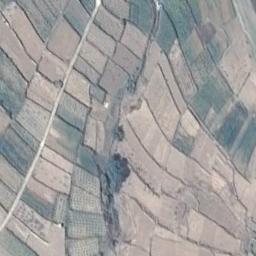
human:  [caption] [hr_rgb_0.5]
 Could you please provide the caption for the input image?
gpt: The green plants are on the terrace .

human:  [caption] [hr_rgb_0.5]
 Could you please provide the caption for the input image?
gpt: There is a winding narrow road next to a large brown and green mixed terraces .

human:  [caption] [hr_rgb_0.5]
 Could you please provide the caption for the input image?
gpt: The terraces are reddish-brown and the top of the mountain is covered with vegetation .

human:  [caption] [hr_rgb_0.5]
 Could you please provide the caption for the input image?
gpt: There are bare and green terrace .

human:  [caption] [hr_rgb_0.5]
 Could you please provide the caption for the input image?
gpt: There are many brown terraces and some green ones .